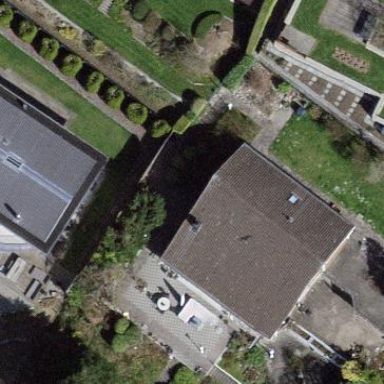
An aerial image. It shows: Simple house.